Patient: sex M, age 94
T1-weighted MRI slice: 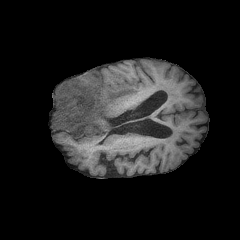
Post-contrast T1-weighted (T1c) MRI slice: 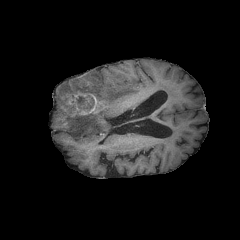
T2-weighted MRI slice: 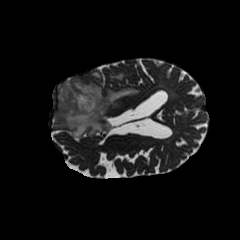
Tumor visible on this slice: yes
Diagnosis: Glioblastoma, IDH-wildtype
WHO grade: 4